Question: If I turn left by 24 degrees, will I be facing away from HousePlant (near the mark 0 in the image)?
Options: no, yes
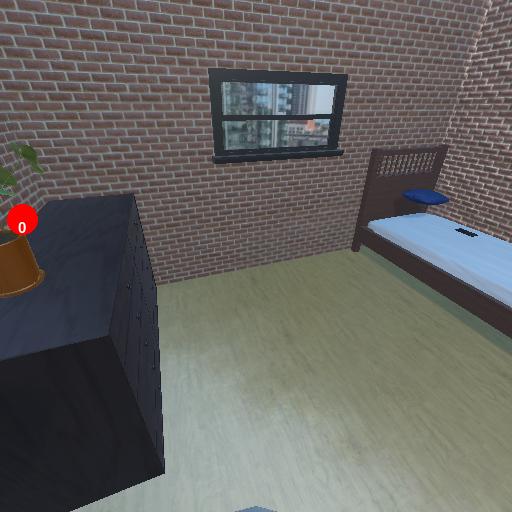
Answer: no